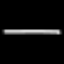
Label: line